Interaction volume radius: 10 \u00c5
Interaction volume height: 25 \u00c5
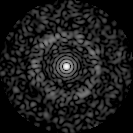
Disorder parameter: 0.8337